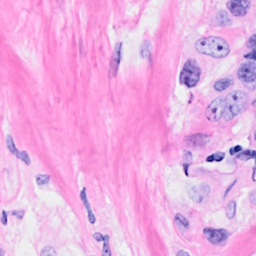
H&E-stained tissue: Breast